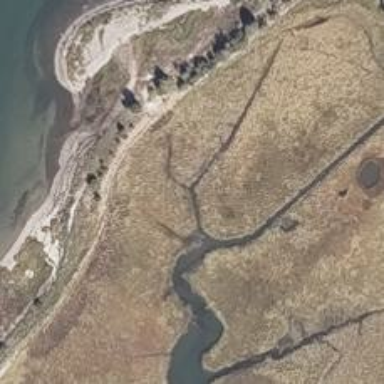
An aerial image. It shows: Tidal channel that allows water to flow in and out as the tides change.